Question: I have a grid that has multiple rows and columns (shown below) and in each cell there is a button, much like a calculator. The buttons have the HorizontalAlignment and VerticalAlignment set to "Stretch"
However, due to different screen sizes and my need to maintain equal sizing of the widths and heights of the cells and controls in them, I have given the widths and the heights as *
I would expect that the buttons therefore fill the cell that they're in, but they don't fit. You can see this is the screenshot from the development environment. The first button shows where the border of the button is...
They actually bust out of the side, and have a margin at the top and bottom of about 8 pixels.
The text in each button is a single digit so I know the size of the text can't be the issue and wondered if anyone had any ideas? I don't want to have to manually set margins for each button as this is not only time consuming, but if the application runs on a different sized screen, they might fit.
'''
<Grid Grid.Row="2" x:Name="ButtonsGrid" Margin="18,9,18,0">
<Grid.RowDefinitions>
<RowDefinition Height="*" />
<RowDefinition Height="*" />
<RowDefinition Height="*" />
</Grid.RowDefinitions>
<Grid.ColumnDefinitions>
<ColumnDefinition Width="*" />
<ColumnDefinition Width="*" />
<ColumnDefinition Width="*" />
<ColumnDefinition Width="*" />
</Grid.ColumnDefinitions>
<Button Grid.Row="0" Grid.Column="0" Content="1"
HorizontalAlignment="Stretch" VerticalAlignment="Stretch" />
<Button Grid.Row="0" Grid.Column="1" Content="2"
HorizontalAlignment="Stretch" VerticalAlignment="Stretch" />
<Button Grid.Row="0" Grid.Column="2" Content="3"
HorizontalAlignment="Stretch" VerticalAlignment="Stretch" />
<Button Grid.Row="0" Grid.Column="3" Content="4"
HorizontalAlignment="Stretch" VerticalAlignment="Stretch" />
<Button Grid.Row="1" Grid.Column="0" Content="5"
HorizontalAlignment="Stretch" VerticalAlignment="Stretch" />
<Button Grid.Row="1" Grid.Column="1" Content="6"
HorizontalAlignment="Stretch" VerticalAlignment="Stretch" />
<Button Grid.Row="1" Grid.Column="2" Content="7"
HorizontalAlignment="Stretch" VerticalAlignment="Stretch" />
<Button Grid.Row="1" Grid.Column="3" Content="8"
HorizontalAlignment="Stretch" VerticalAlignment="Stretch" />
<Button Grid.Row="2" Grid.Column="0" Content="9"
HorizontalAlignment="Stretch" VerticalAlignment="Stretch" />
<Button Grid.Row="2" Grid.Column="1" Content="0"
HorizontalAlignment="Stretch" VerticalAlignment="Stretch" />
<Button Grid.Row="2" Grid.Column="2" Content="Clear"
HorizontalAlignment="Stretch" VerticalAlignment="Stretch" Grid.ColumnSpan="2" />
</Grid>
'''

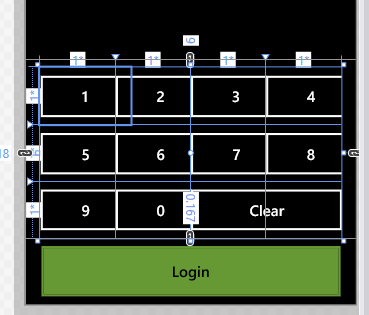
Answer: The button has certain margins and paddings, this is why it can only shrink to a certain size.
Your cell size is smaller than that, you can workaround this by editing the 'ControlTemplate' of the button.